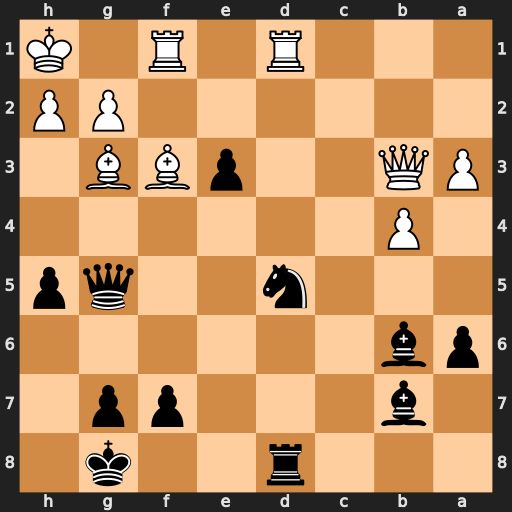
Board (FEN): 3r2k1/1b3pp1/pb6/3n2qp/1P6/PQ2pBB1/6PP/3R1R1K
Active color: b
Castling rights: -
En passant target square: -
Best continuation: h4 Bxh4 Qxh4